Question: I've been given the task of creating an ICAL feed of conference calls for members of our organization. I created a handler in ASP.NET that loops through our database, gets the call data from the database, and creates output that appears valid to me based on what I've read of the ICAL format, and the examples I've seen/disassembled.
Outlook 2007 reads the resulting output and displays the calendar, no problem (<URL>.
30 Boxes also has no problem with it. (<URL>.
But when I try to load the same output into Google Calendar, I get the message "We could not parse the calendar at the url requested":

You can see the temporary data I'm testing with at this URL: <URL>. This is a snapshot of the output from my .ASHX file, unaltered except the phone numbers and passcodes have been sanitized.
I just tried the following
1. Created a copy of my test file called "icaltest-1googevent.ics"
2. Deleted all the VEVENT data from the file
3. Exported one of my Google calendars to ICS
4. Copied one VEVENT from Google's exported data into my test file
5. Attempted to subcribe to icaltest-1googevent.ics in Google Calendar.
I still got an error message. So I'm guessing the issue isn't with my VEVENT data, but with something else about the file. Maybe there's something wrong with my VCALENDAR definition?
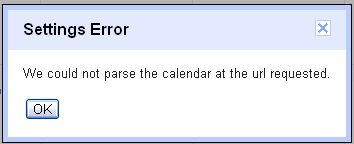
Answer: After lots of trial-and-error, and comparing my output with Google's, I got it working. There were a few problems with my ICS file:
- - -